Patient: sex M, age 35
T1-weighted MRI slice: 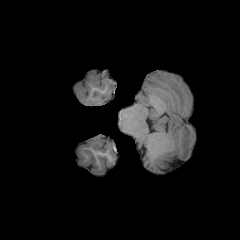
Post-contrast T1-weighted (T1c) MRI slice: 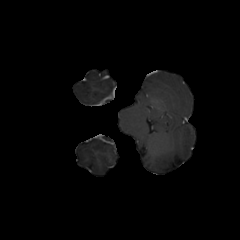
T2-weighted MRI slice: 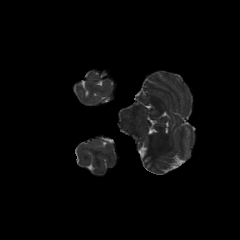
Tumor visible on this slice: no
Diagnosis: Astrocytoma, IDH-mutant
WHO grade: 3